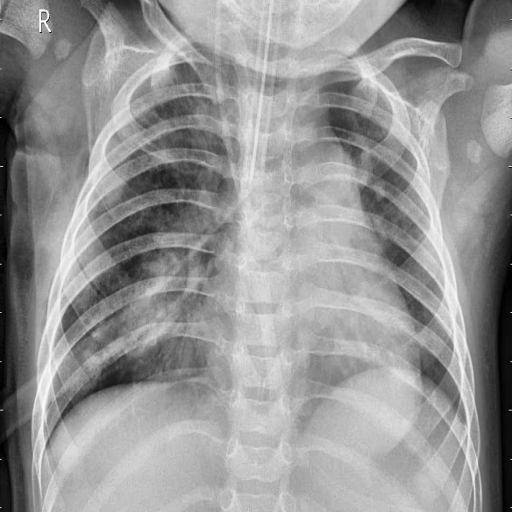
Finding: PNEUMONIA